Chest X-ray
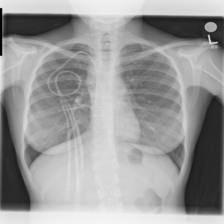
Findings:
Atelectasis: negative
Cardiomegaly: negative
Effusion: negative
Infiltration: negative
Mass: negative
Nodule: negative
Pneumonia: negative
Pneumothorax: negative
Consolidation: negative
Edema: negative
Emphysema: negative
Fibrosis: negative
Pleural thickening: negative
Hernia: negative